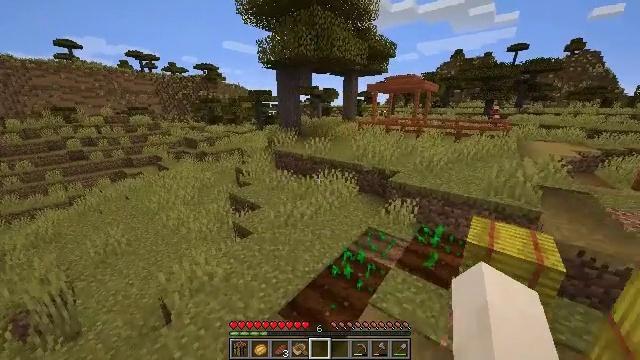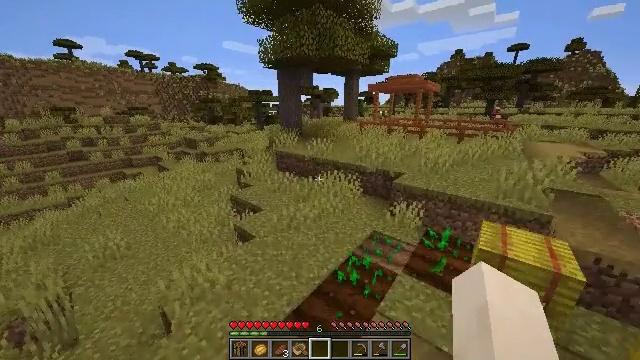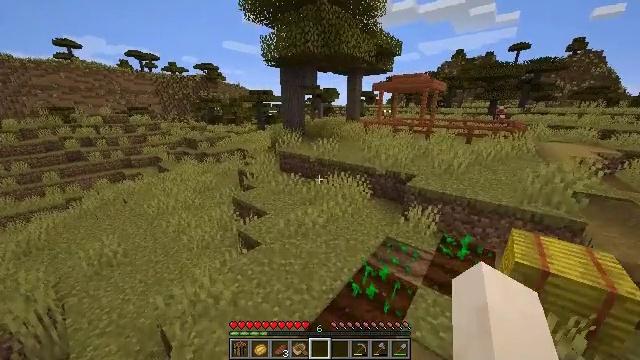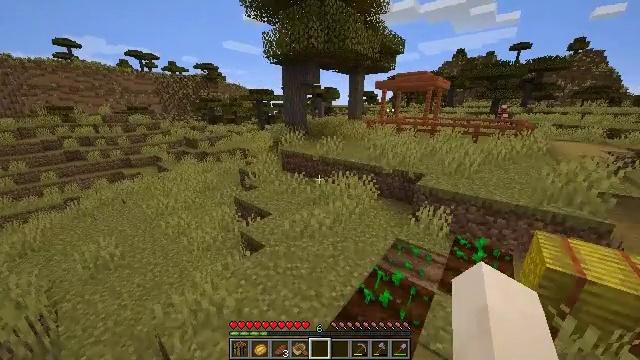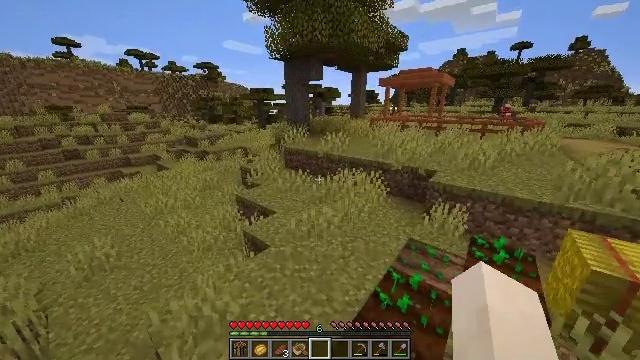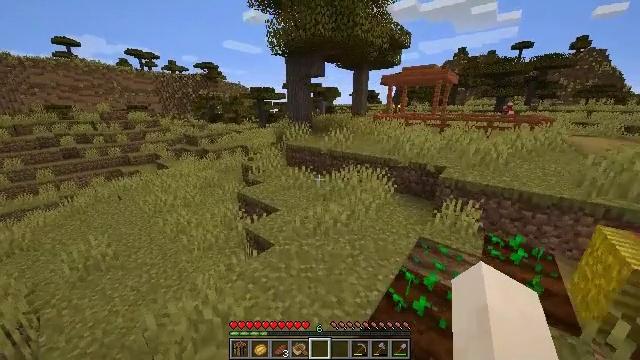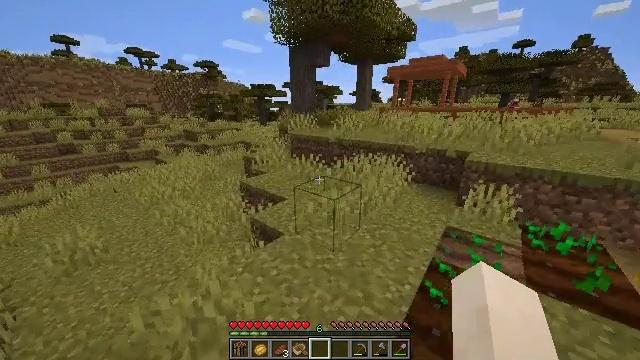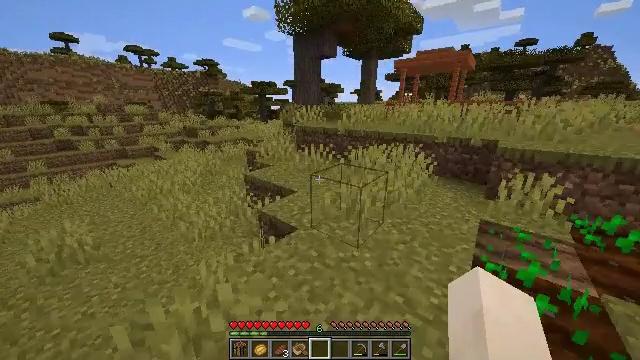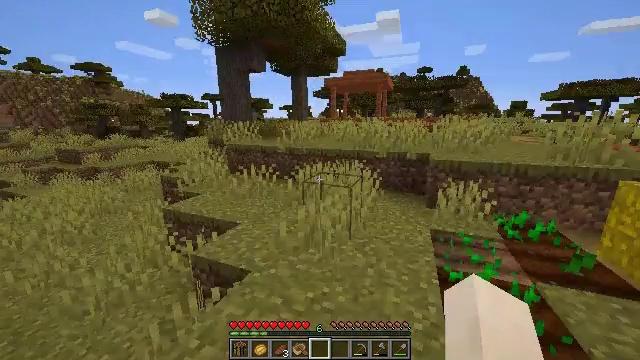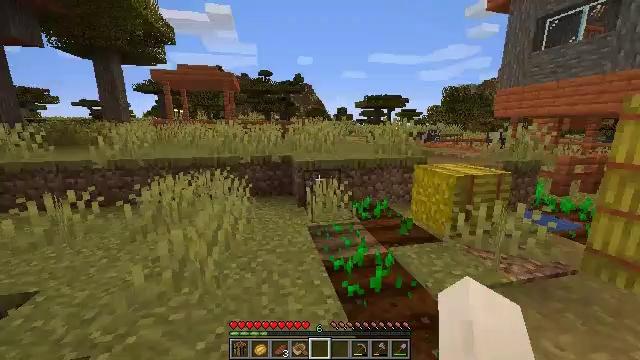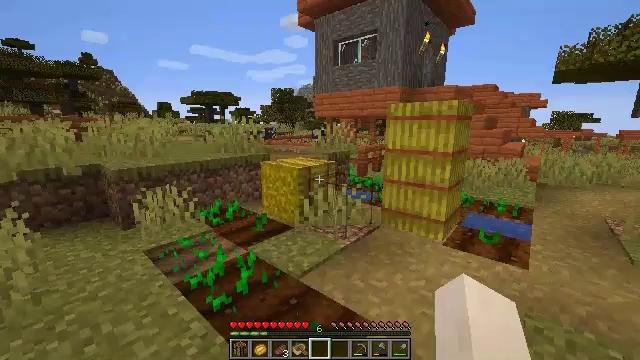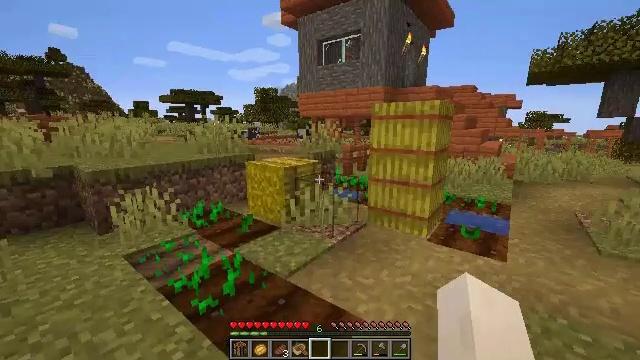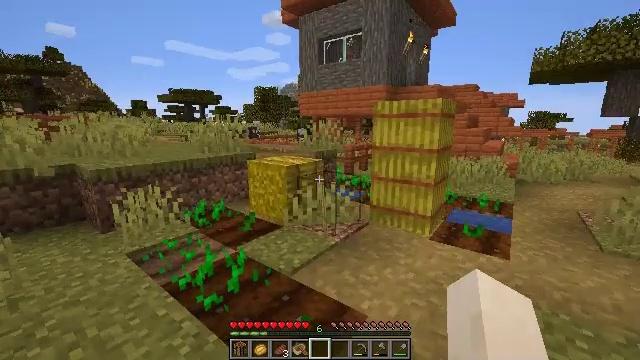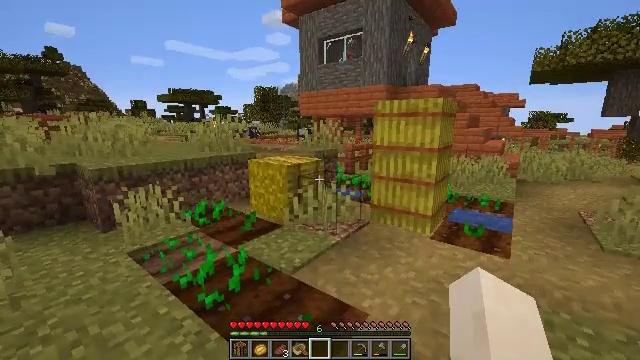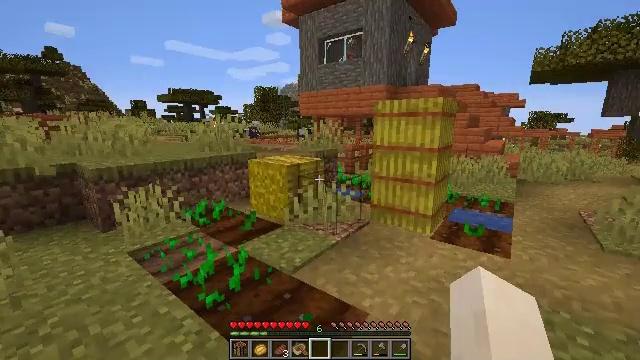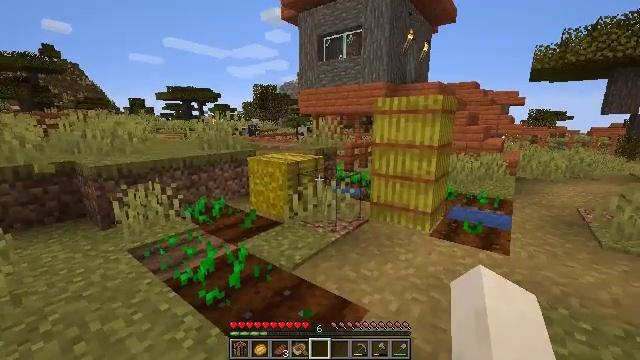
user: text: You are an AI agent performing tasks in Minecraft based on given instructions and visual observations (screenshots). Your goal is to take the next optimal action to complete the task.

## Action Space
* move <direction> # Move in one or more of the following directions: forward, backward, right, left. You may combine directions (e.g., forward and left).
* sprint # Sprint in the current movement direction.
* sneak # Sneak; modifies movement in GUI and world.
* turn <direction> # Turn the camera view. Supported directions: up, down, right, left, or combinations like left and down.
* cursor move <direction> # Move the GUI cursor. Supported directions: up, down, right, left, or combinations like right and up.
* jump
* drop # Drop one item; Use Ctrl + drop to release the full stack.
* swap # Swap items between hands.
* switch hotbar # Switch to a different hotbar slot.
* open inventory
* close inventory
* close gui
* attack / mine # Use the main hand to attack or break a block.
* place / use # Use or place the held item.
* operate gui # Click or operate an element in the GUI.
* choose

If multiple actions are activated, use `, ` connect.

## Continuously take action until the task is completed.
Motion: motion action
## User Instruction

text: Pick up the acacia fence after mining.
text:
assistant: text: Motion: move forward and move left, sprint, jump
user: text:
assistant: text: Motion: move forward and move left, sprint, jump
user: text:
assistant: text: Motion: move forward and move left, sprint, jump
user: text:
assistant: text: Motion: move forward and move left, sprint, jump
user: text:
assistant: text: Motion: move forward and move left, sprint
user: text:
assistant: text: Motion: move forward and move left, sprint
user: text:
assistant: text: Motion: move left
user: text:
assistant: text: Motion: move left, turn right and up
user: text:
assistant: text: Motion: turn right and up
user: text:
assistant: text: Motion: turn right
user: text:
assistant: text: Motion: turn right
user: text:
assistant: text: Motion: no_op
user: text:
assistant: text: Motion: no_op
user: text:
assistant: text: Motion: no_op
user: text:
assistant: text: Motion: no_op
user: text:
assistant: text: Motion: no_op
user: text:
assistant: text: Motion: turn right and down
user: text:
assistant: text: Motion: turn right
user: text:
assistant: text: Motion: move forward, turn right
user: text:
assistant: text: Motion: move forward and move right, turn right
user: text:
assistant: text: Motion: move forward and move right
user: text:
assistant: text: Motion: move forward and move right
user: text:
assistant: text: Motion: move forward and move right
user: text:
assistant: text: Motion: move forward, sprint
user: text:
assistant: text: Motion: move forward, sprint
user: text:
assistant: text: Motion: move forward, sprint
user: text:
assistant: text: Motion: move forward, sprint
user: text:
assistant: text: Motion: move forward, sprint
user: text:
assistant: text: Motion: move forward, sprint
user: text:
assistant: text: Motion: move forward, sprint